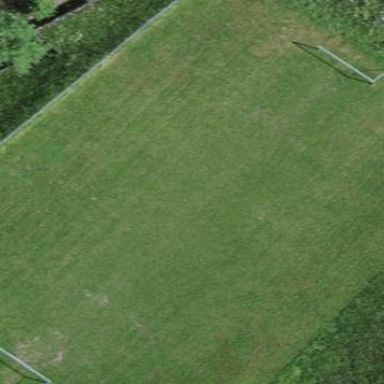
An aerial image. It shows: Soccer pitch for leisure land activities.